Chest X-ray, AP view. Patient: 46 years old, sex M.
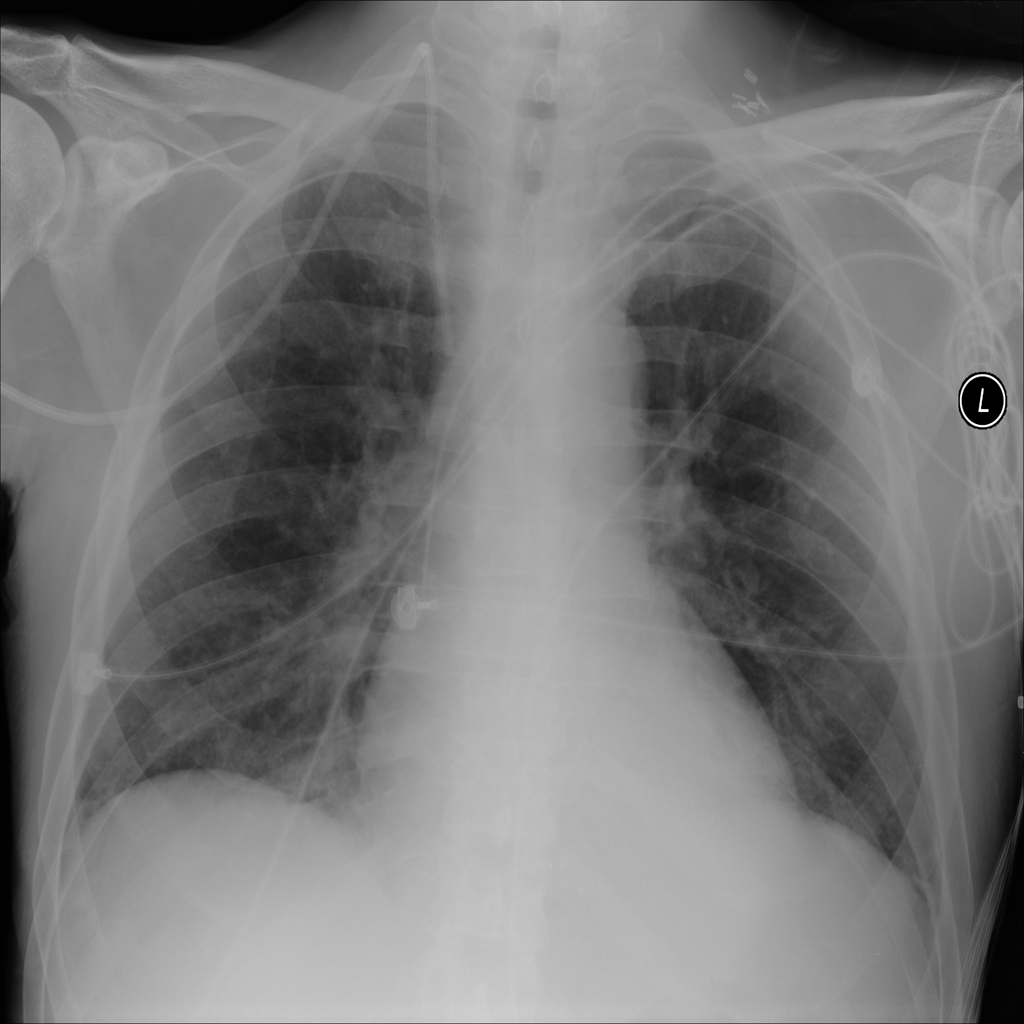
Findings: Infiltration